RGB frame:
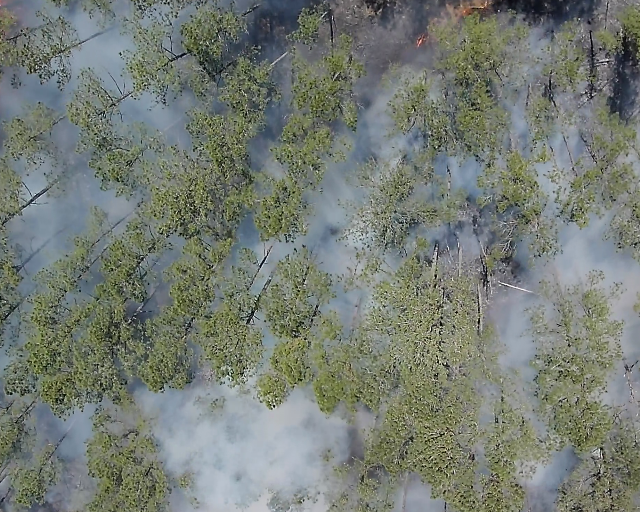
Thermal frame:
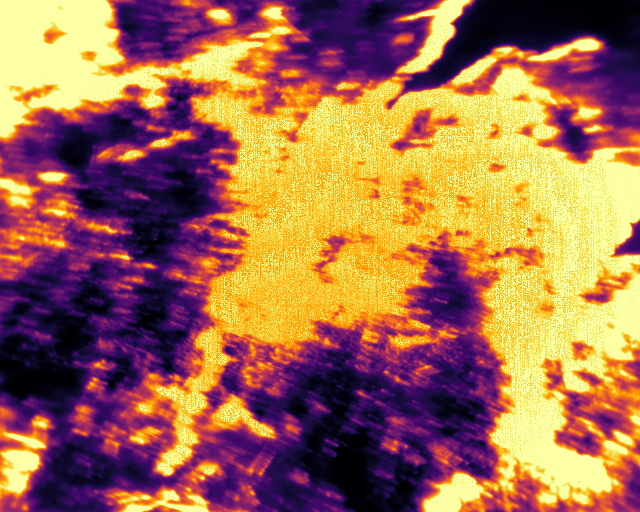
Captured: 2026-02-27 02:38:06
Pixels at or above 80 °C: 232698 (fraction of frame: 0.7101)